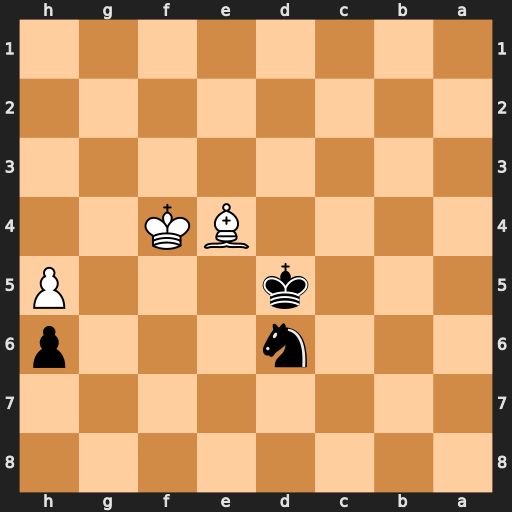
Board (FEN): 8/8/3n3p/3k3P/4BK2/8/8/8
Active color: b
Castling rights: -
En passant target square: -
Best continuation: Nxe4 Kf5 Nf2